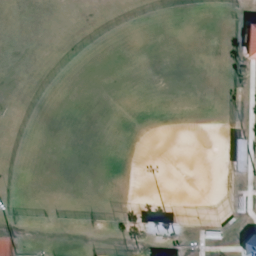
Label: baseballdiamond